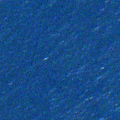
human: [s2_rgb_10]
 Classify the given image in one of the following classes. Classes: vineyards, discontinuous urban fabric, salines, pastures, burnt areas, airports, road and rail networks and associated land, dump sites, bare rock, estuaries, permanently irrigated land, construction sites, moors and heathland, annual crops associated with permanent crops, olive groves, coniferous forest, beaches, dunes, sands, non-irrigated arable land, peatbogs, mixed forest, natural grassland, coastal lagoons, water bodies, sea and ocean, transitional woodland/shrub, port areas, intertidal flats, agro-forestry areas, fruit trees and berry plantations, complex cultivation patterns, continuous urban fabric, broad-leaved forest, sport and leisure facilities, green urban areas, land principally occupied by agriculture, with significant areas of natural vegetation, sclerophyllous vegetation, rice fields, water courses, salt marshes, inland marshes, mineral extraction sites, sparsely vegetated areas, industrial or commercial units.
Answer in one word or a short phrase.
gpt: sea and ocean